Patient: sex F, age 46
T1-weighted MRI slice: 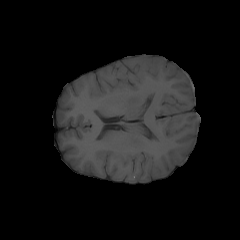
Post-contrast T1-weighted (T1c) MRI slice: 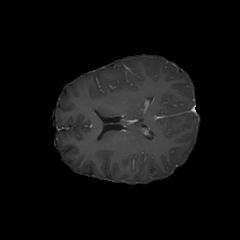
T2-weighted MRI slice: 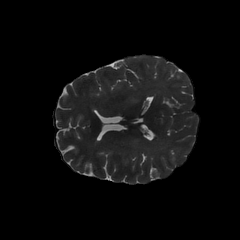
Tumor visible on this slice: no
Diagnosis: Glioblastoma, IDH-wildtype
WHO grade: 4